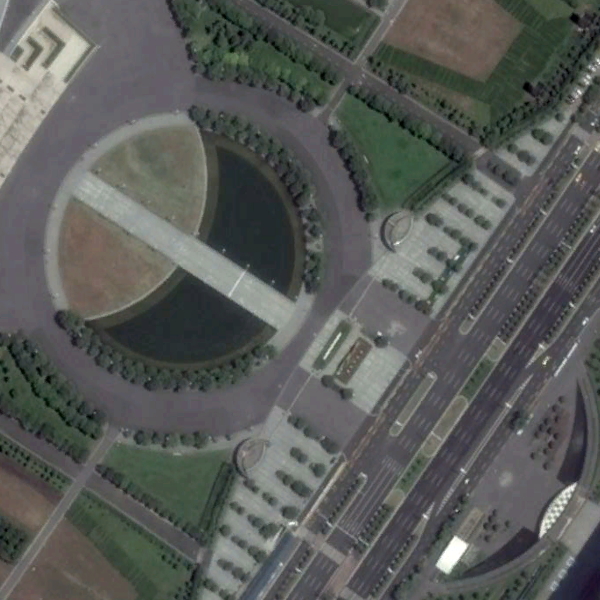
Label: Square